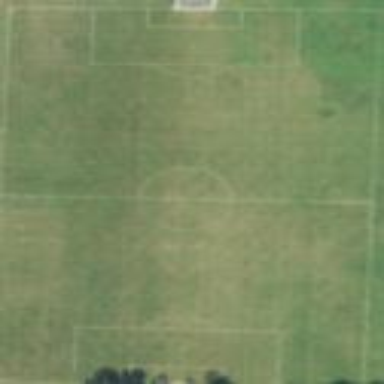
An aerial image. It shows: Soccer pitch for outdoor sports and leisure activities.